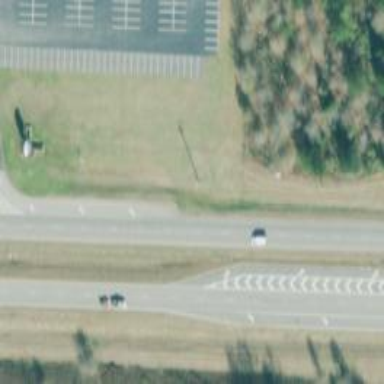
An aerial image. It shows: Secondary road with asphalt surface.